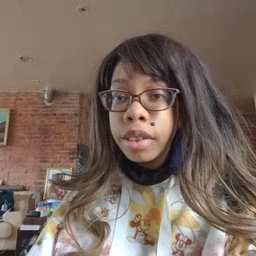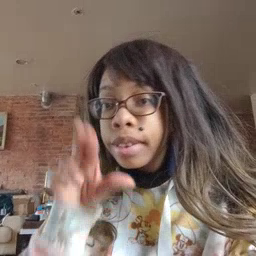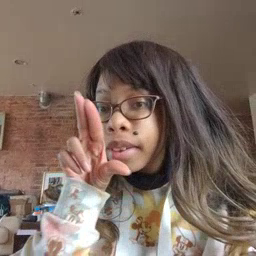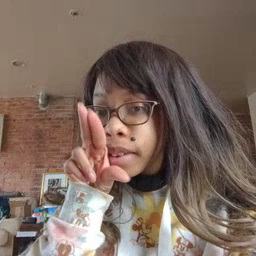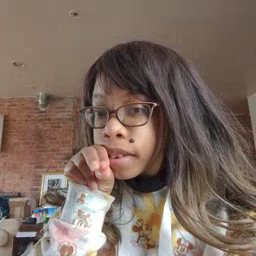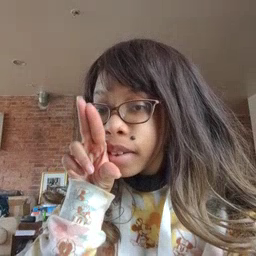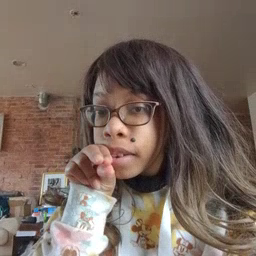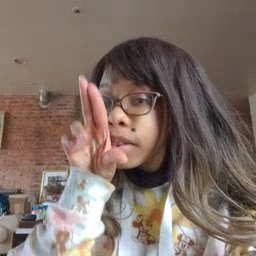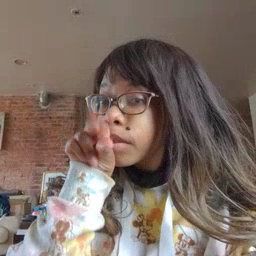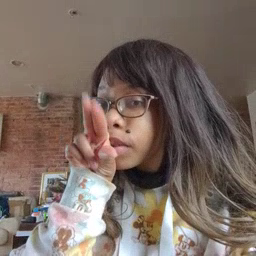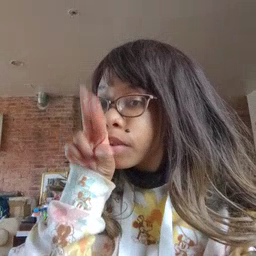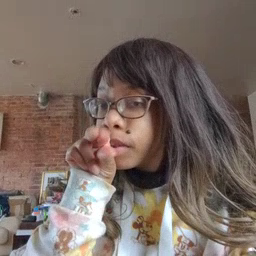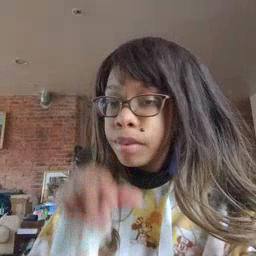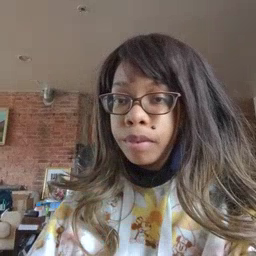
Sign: duck